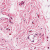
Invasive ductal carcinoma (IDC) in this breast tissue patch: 0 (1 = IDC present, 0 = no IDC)